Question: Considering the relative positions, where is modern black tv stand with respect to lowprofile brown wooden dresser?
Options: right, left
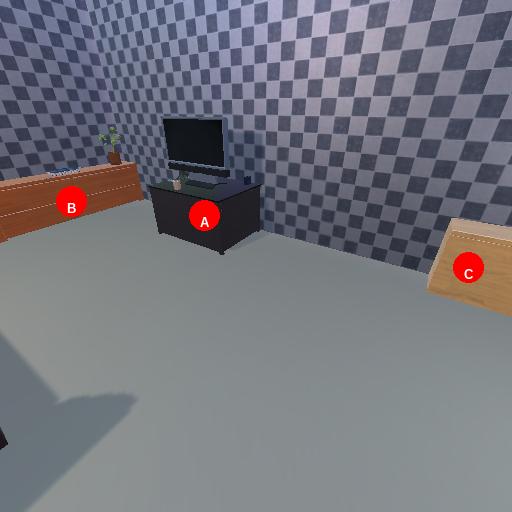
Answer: right